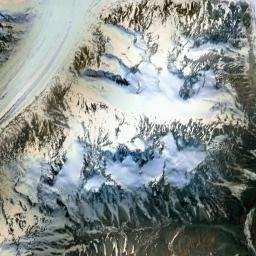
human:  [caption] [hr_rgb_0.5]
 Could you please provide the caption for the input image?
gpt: The snow berg is consist of bare land and white snow .

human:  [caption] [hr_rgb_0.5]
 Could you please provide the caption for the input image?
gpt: White snow and brown bare ground intersect on the snow mountain .

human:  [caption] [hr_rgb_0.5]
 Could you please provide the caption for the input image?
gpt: There is snow on the part of the snowberg .

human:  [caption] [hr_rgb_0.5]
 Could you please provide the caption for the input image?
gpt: The snowberg is covered with snow and ice and a U-shaped valley is next to the snowberg .

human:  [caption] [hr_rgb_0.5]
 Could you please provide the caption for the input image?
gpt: There are much snow and some bare land on the snowberg .